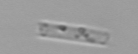
Label: Cerataulina_pelagica